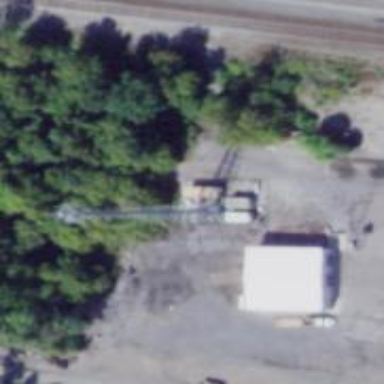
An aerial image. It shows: Man-made mast used for communication purposes.